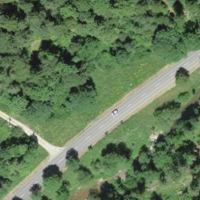
EUNIS habitat code: 44
Species observed at this site:
Petasites albus